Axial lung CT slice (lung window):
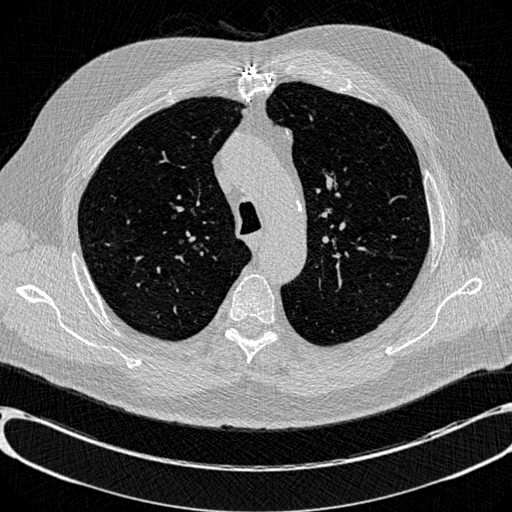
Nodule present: no